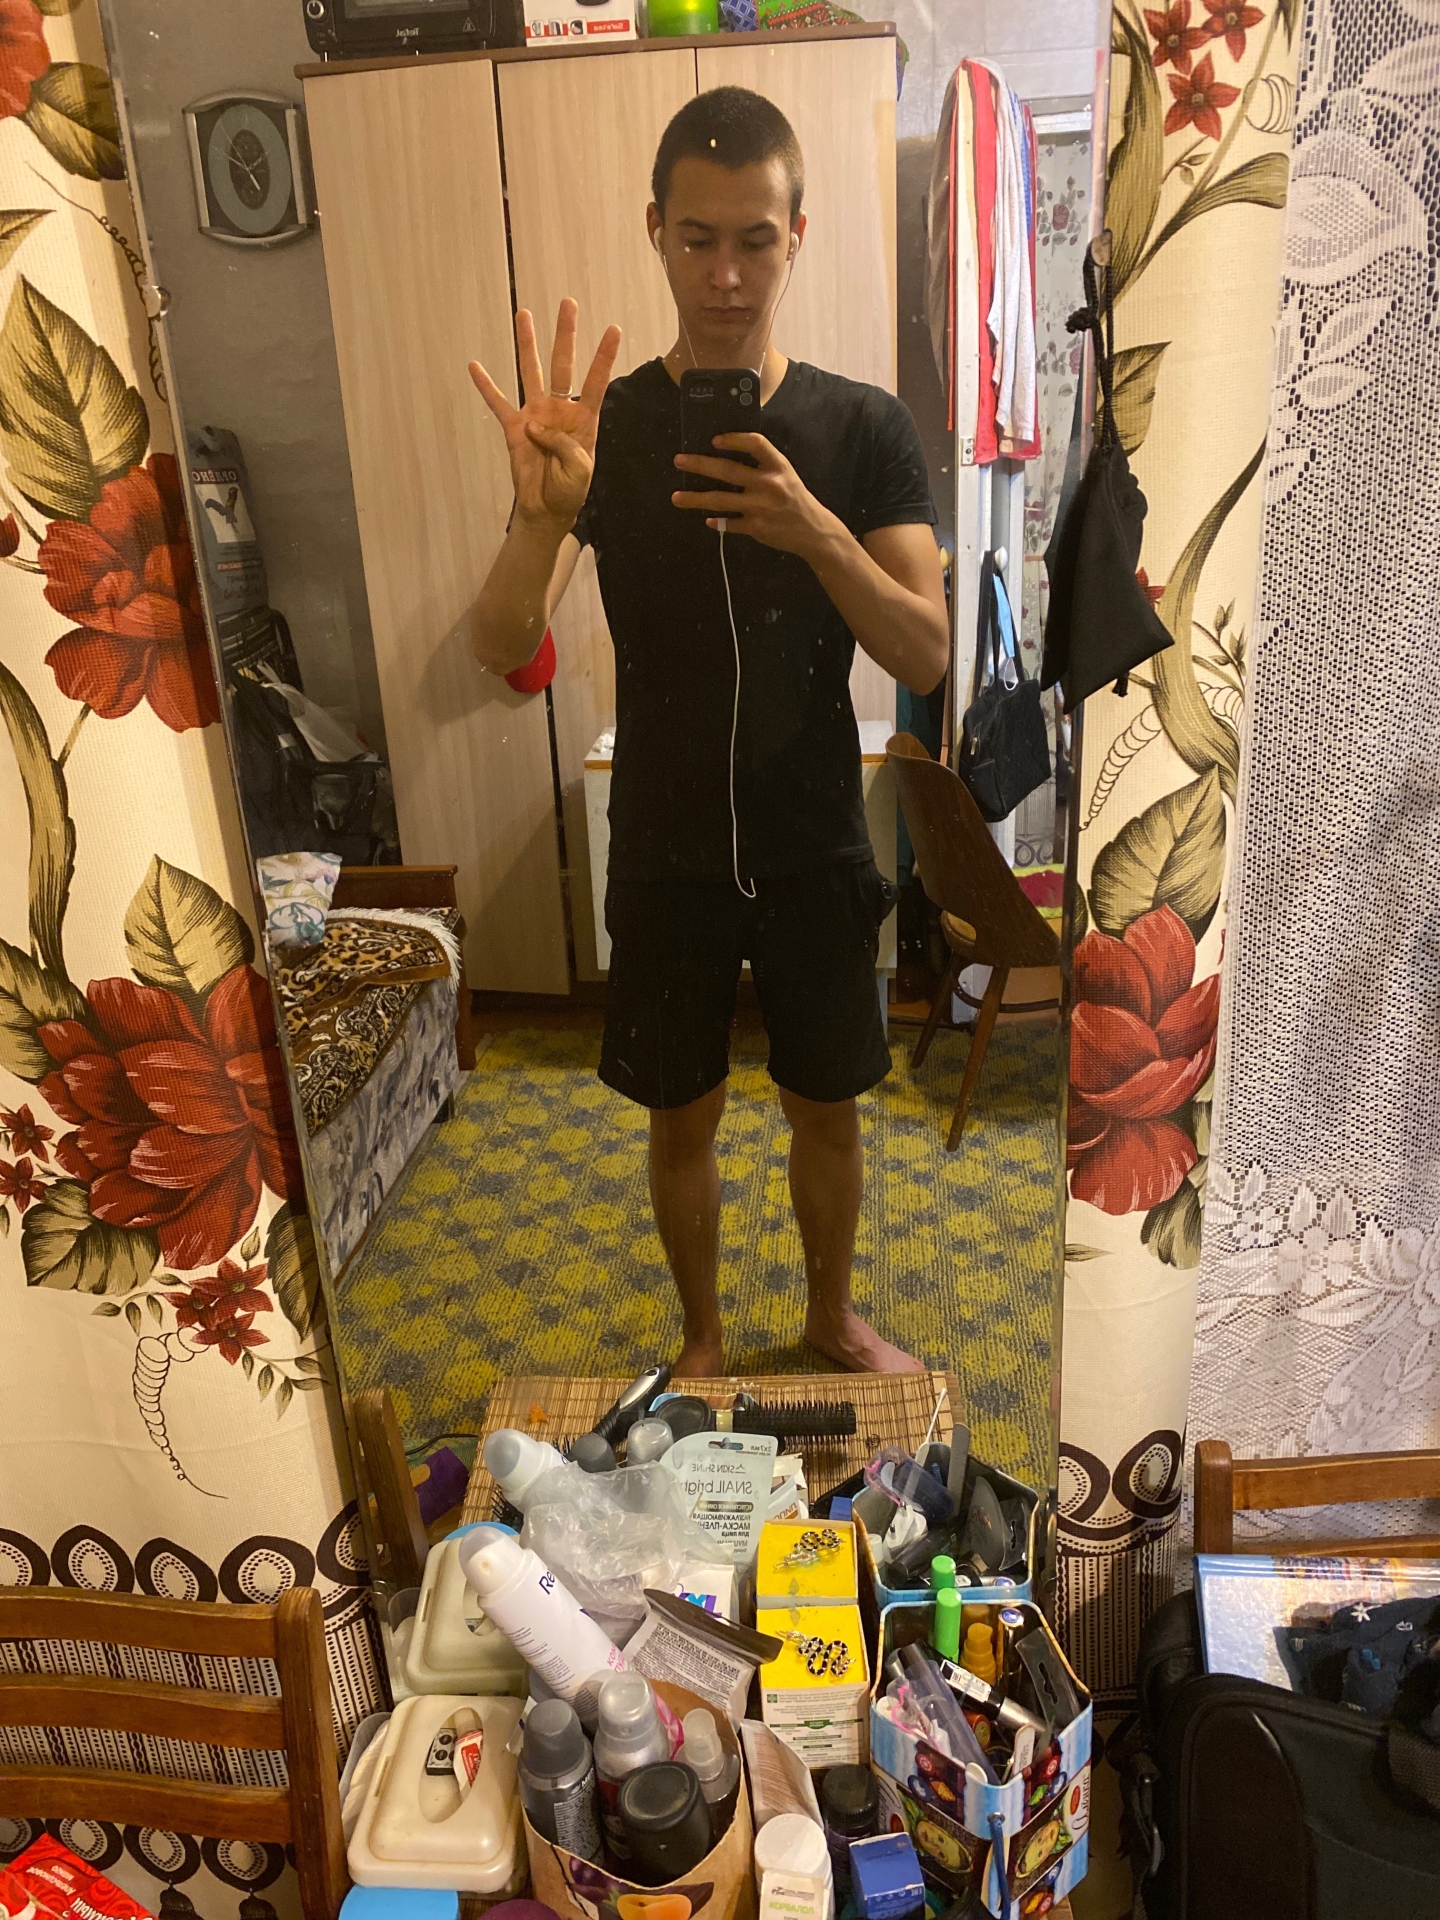
Label: clear